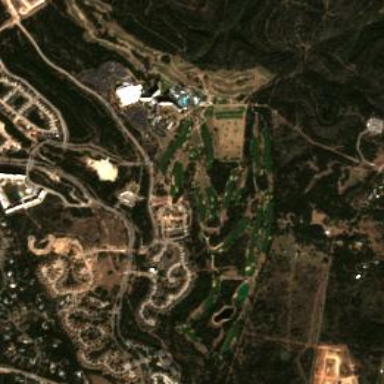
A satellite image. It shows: Golf course.